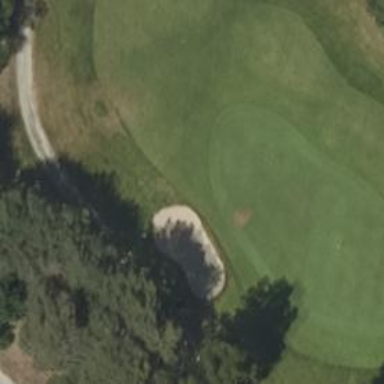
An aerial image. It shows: Golf fairway in the image.